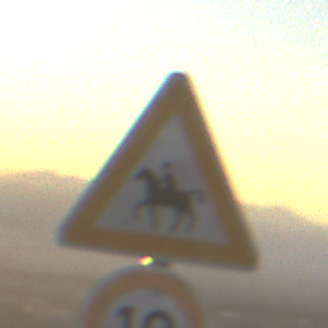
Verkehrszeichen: ReiterRechts
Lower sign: Geschwindigkeit10
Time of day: SunriseSunset
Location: Outdoor (RoadRail)
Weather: PartlyCloudy
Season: NotSpecified
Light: Natural